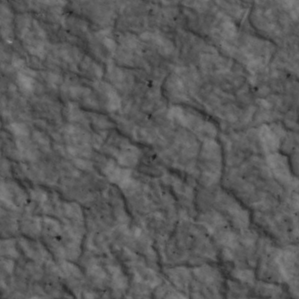
Label: non_frost